Field crop: maize
Growth stage: 2
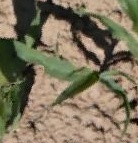
Species: maize